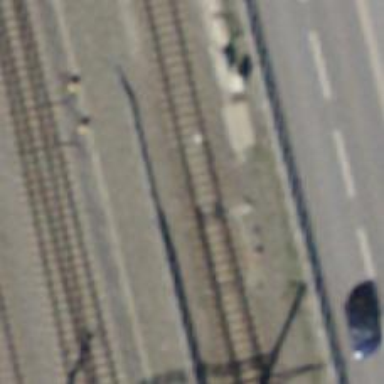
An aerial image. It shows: Railway switch.